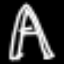
Label: The Eiffel Tower